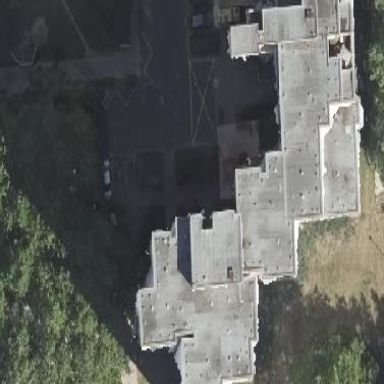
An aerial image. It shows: Flat-roofed apartment building.